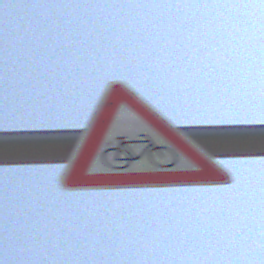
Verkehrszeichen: RadverkehrLinks
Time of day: Midday
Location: Outdoor (RoadRail)
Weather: PartlyCloudy
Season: NotSpecified
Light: Natural